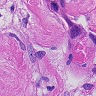
Metastatic tissue present: yes